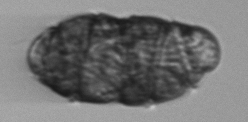
Label: Margalefidinium